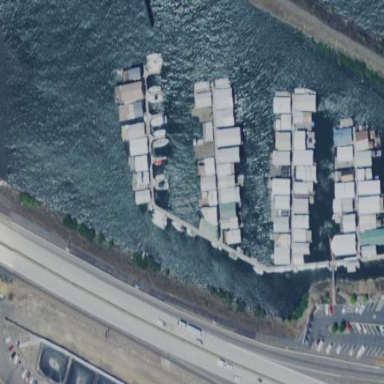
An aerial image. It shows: Marina on leisure land.